Field crop: maize
Growth stage: 2
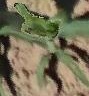
Species: maize